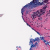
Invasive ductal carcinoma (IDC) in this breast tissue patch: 0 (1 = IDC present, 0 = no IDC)